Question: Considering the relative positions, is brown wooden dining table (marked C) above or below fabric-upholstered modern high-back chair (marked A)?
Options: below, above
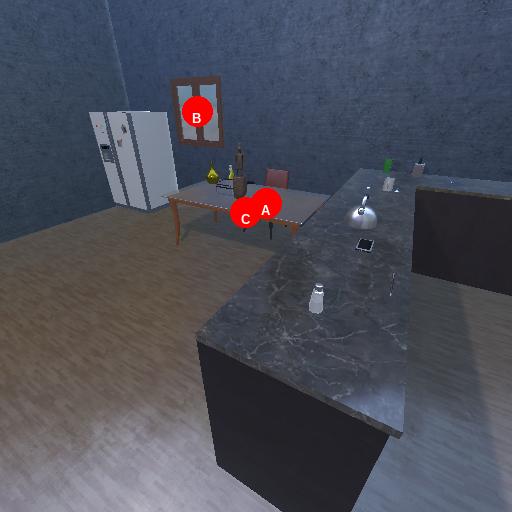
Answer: below